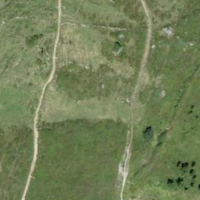
EUNIS habitat code: 26
Species observed at this site:
Phleum alpinum
Lotus corniculatus